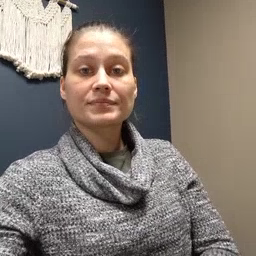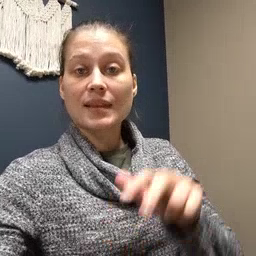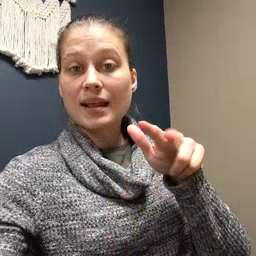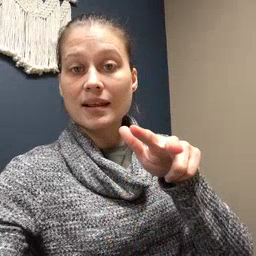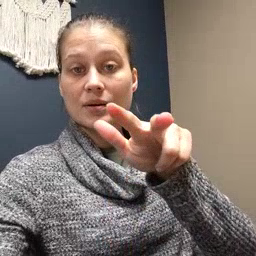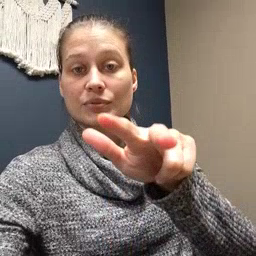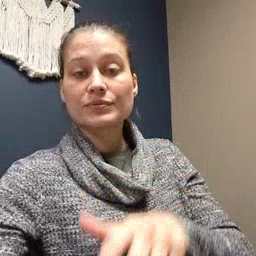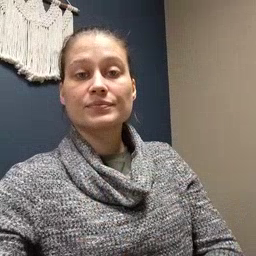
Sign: helicopter